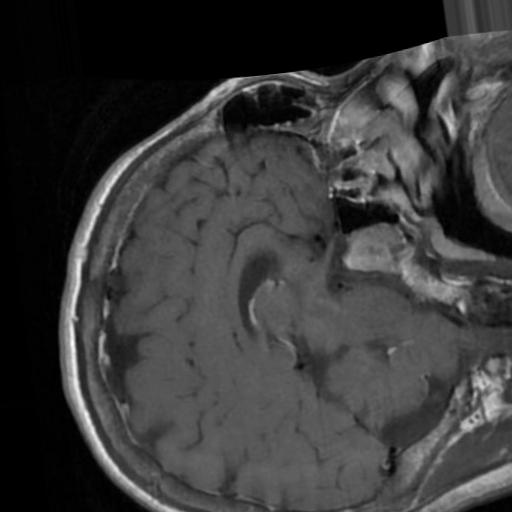
Label: brain_tumor